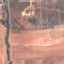
Label: PermanentCrop